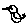
Label: bird